Question: I'm validating for duplicate names by using jquery+Ajax. Everything is working fine except that the form is not submitting once everything returns true
- - - 'else''else'
'''
$('#form1').submit(function(){
var name = $('#shelf_name').val();
if(name == '')
{
alert('Shelf name is required');
$('#shelf_name').focus();
}
else
{
$.ajax({
type:'post',
url:'check-duplicate-shelf-name.php',
data:{'name':name},
context:this,
success:function(data)
{
if(data == 'stop')
{
alert('Shelf name already exists'); // working if duplicate name is found
}
else
{
alert('else working?'); // alert box is showing up if name is not duplicate
this.submit(); // but after alert, this line not executing
}
}
});
}
return false;
});
'''
'''
<form action="add-shelf-post.php" method="post" id="form1">
'''
Page
'''
<?php
include 'confignew.php';
$name = $_POST['name'];
// peforming database operations
.
.
.
// and then
if($db->num_rows($q) == 0)
{
echo 'go';
}
else
{
echo 'stop';
}
'''
I'm missing something very obvious. Hopefully someone here can point that out.
After checking with Firebug in Firefox, I indeed got an error. It didn't show up when I was testing with Chrome. Here is the screenshot.

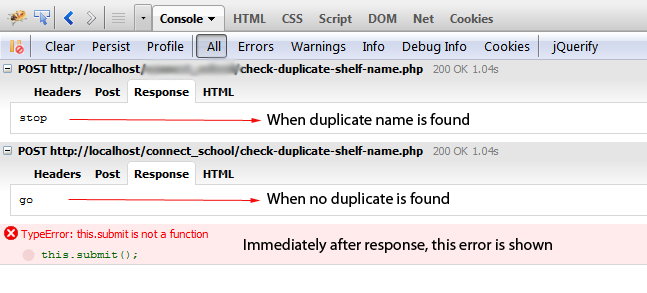
Answer: I've tested your code and it works in Chrome, IE 8 and Mozilla Firefox. Check whether in your whole page there is an element which contains in it's value the word . If there is rename it. For example an input tag like this: '<input type="submit" name="submit" value="Submit Form"/>' will cause the error appeared in your Mozilla Firebug.
Furthermore below you can find an alternative solution.
The following solution has been successfully tested in Chrome, IE 8 and Mozilla Firefox.
> Retrieve the post URL and the data that you want to post and perform a post in the success callback.
The following implementation has been . In the success callback, the data to be posted is retrieved and posted to the URL and the result is put to a div with id . You can modify it in order to fit your needs.
'''
$(document).ready(function() {
$('#form1').submit(function(){
var name = $('#shelf_name').val();
if(name == '')
{
alert('Shelf name is required');
$('#shelf_name').focus();
}
else
{
$.ajax({
type:'post',
url:'check-duplicate-shelf-name.php',
data:{'name':name},
context:this,
success:function(data)
{
if(data == 'stop')
{
alert('Shelf name already exists');
}
else
{
alert('else working?');
//this.submit();
//$(this).submit();
// get the post url and the data to be posted
var $form = $(this);
shelfNameVal = $form.find( 'input[id="shelf_name"]' ).val(),
url = $form.attr( 'action' );
// Send the form data and put the results in the result div
$.post(url, { shelf_name: shelfNameVal },
function(data) {
$( "#result" ).empty().append(data);
}
);
}
}
});
}
return false;
});
});
'''
I hope this helps.